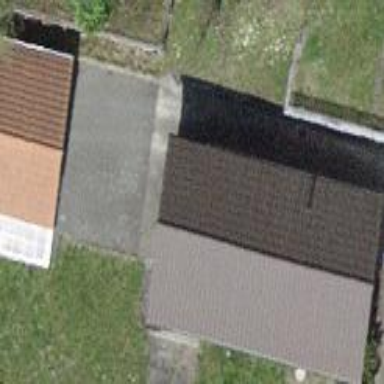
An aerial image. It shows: Detached building with gabled roof.